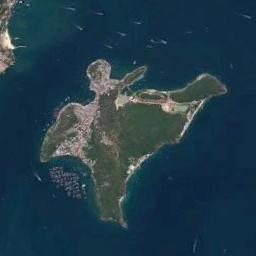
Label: island